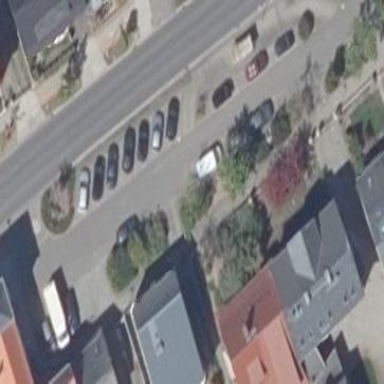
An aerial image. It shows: Parking area with surface.